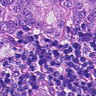
Metastatic tissue present: yes